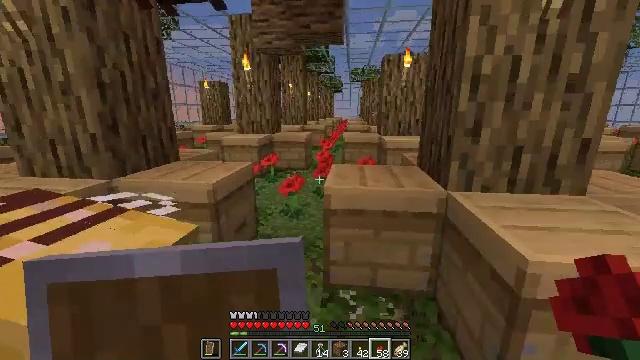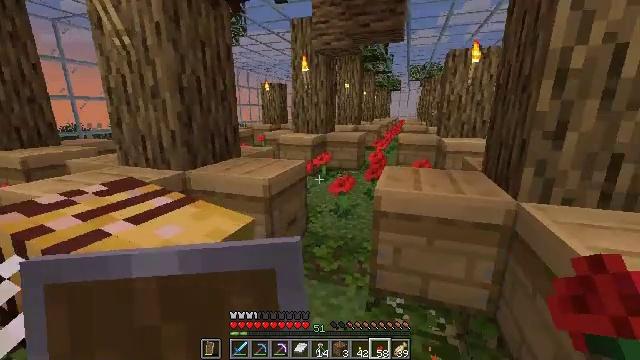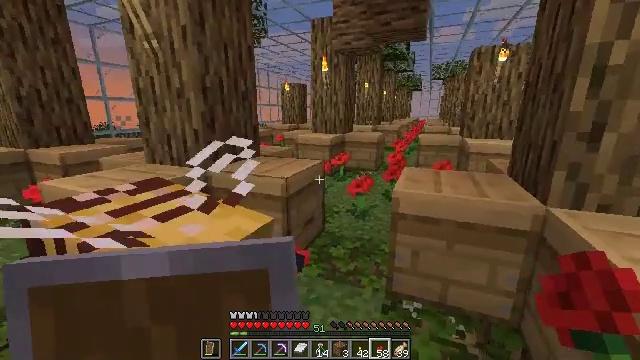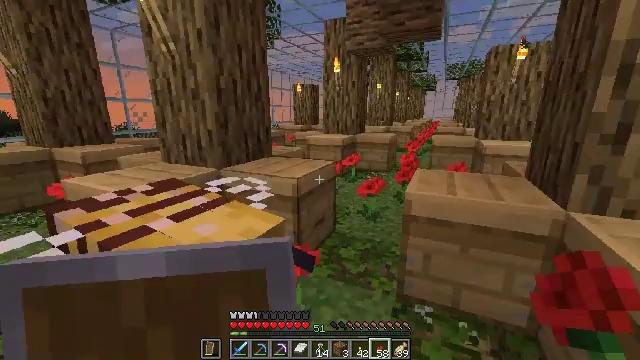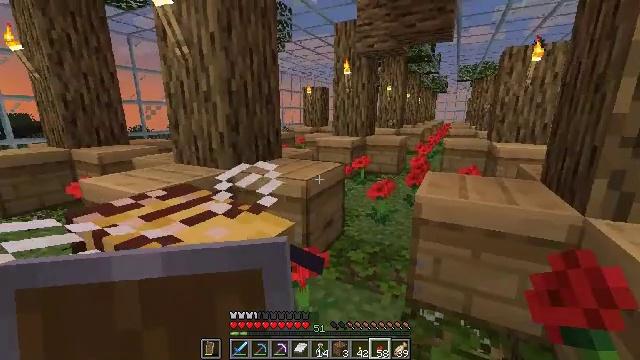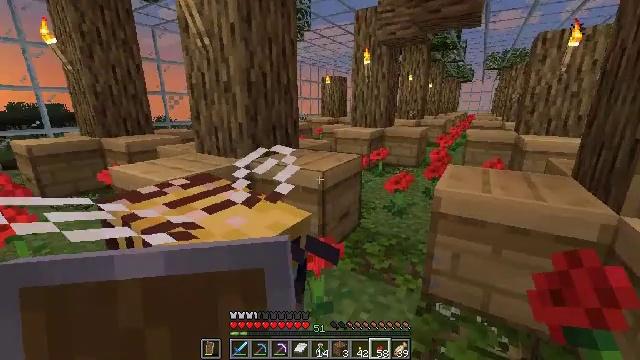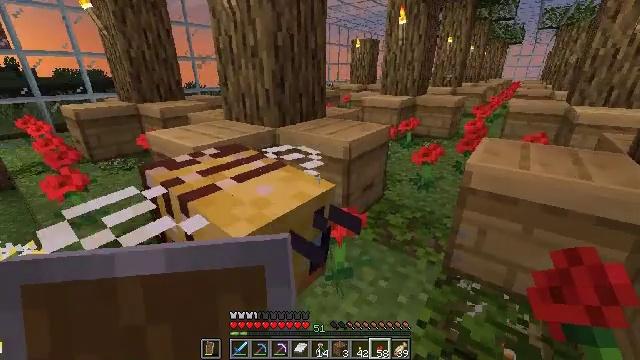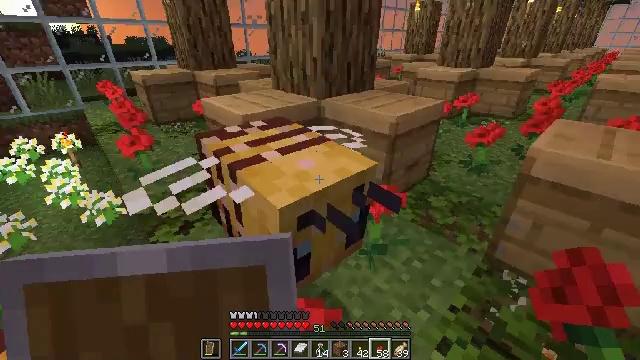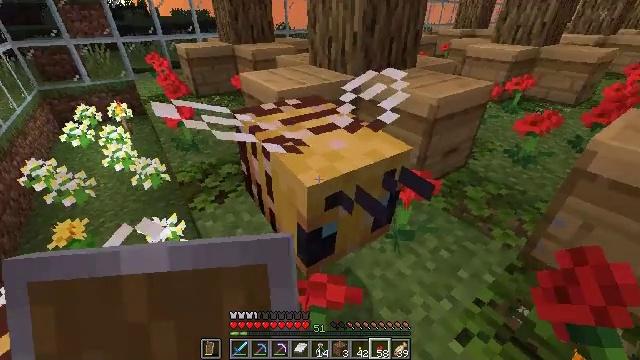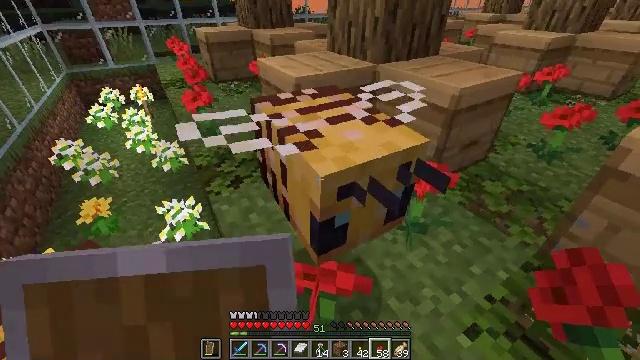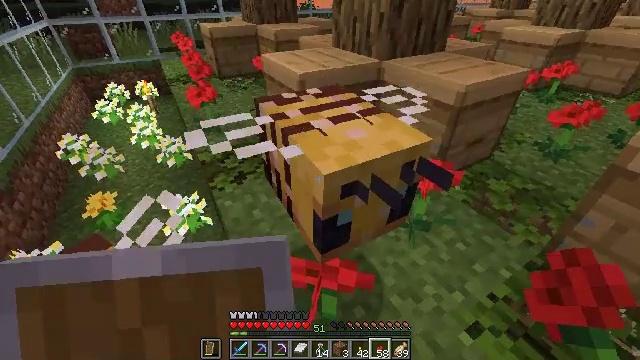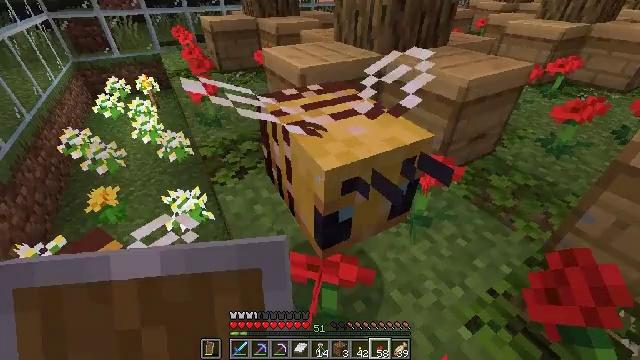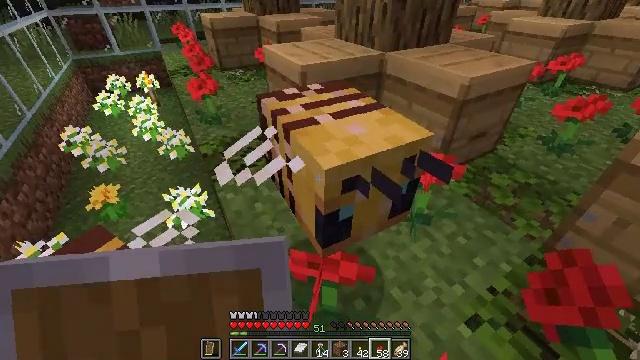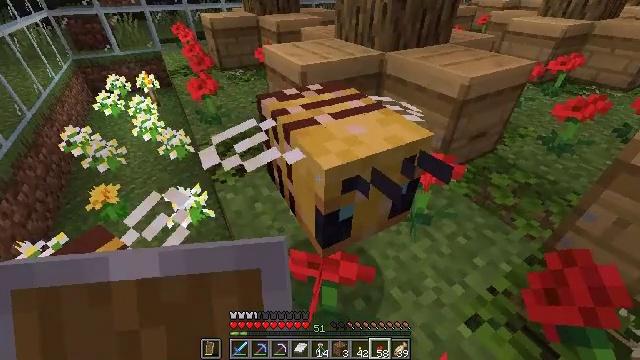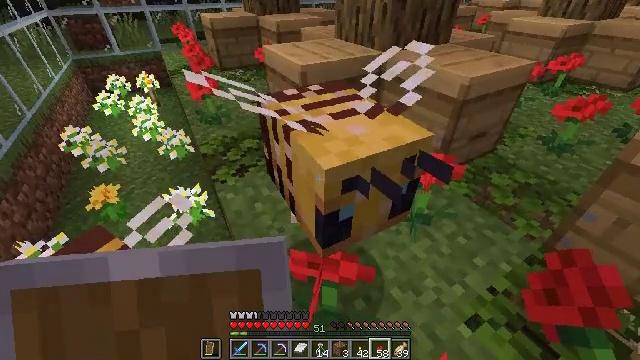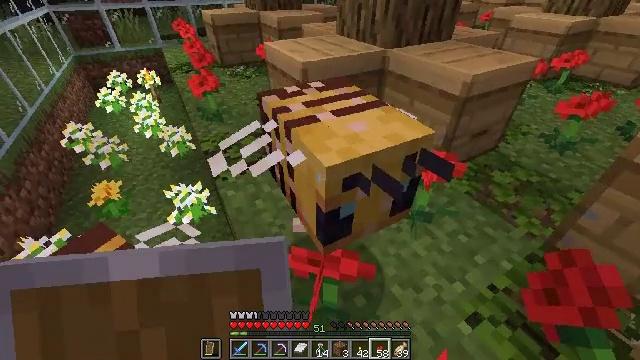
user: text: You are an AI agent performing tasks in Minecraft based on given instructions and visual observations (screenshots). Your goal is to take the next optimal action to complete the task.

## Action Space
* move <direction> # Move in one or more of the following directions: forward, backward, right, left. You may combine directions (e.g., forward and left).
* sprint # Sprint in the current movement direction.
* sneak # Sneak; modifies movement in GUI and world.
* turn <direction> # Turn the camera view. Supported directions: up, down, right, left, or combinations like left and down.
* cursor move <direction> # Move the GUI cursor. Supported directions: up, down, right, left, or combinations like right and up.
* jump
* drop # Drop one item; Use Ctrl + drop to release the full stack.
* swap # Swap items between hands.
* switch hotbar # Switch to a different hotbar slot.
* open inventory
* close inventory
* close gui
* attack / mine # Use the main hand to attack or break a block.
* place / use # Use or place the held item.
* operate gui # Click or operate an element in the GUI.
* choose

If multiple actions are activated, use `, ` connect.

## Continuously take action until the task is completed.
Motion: motion action
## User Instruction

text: Open the crafting table to craft a honey block.
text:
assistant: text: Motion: turn left
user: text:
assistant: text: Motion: turn left
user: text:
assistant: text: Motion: turn left
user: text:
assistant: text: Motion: turn left
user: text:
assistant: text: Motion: turn left and down
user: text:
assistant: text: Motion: turn left and down
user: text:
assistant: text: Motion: turn left and down
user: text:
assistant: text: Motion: turn left and down
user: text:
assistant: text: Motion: turn left and down
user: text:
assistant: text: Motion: no_op
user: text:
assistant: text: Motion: turn down
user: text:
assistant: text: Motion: use / place
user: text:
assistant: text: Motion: use / place
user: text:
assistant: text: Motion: use / place
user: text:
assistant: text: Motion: no_op
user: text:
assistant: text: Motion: turn left and down
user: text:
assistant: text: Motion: turn left and down
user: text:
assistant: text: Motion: turn left and down
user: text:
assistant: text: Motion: turn left and down
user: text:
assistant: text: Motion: turn left and down
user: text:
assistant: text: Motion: turn left
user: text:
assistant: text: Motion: turn left
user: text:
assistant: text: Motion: turn left, use / place
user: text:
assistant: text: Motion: turn down, use / place
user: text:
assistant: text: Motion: use / place
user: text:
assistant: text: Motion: no_op
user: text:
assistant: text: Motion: no_op
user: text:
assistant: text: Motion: no_op
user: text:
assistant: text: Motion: no_op
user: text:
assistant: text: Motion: no_op